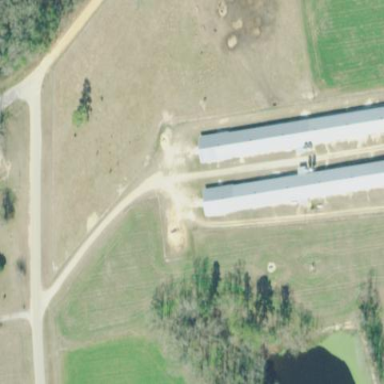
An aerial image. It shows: Poultry farmyard.